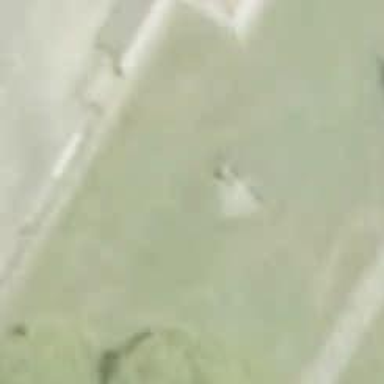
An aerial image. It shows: Wayside cross with historic significance.